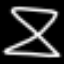
Label: hourglass